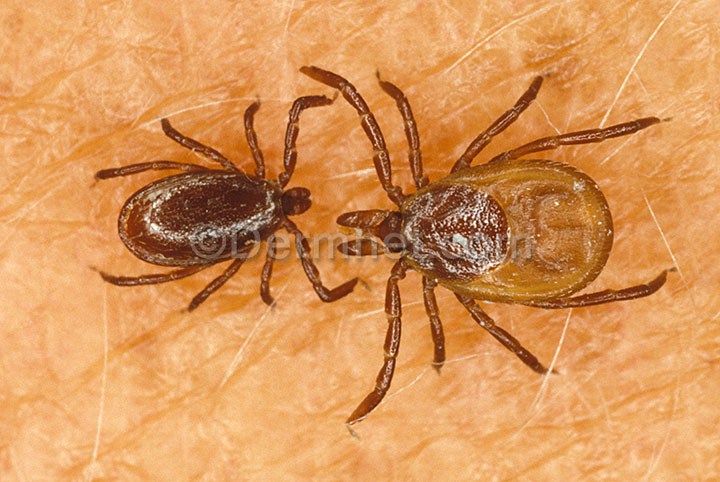
Disease: Scabies Lyme Disease and other Infestations and Bites